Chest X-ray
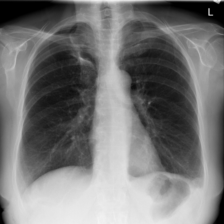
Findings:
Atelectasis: negative
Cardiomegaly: negative
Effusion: negative
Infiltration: negative
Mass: negative
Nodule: negative
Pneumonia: negative
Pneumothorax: negative
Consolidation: negative
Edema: negative
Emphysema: negative
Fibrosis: negative
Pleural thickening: negative
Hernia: negative